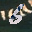
Label: 6